Question: What is the reading of the measurement in the image?
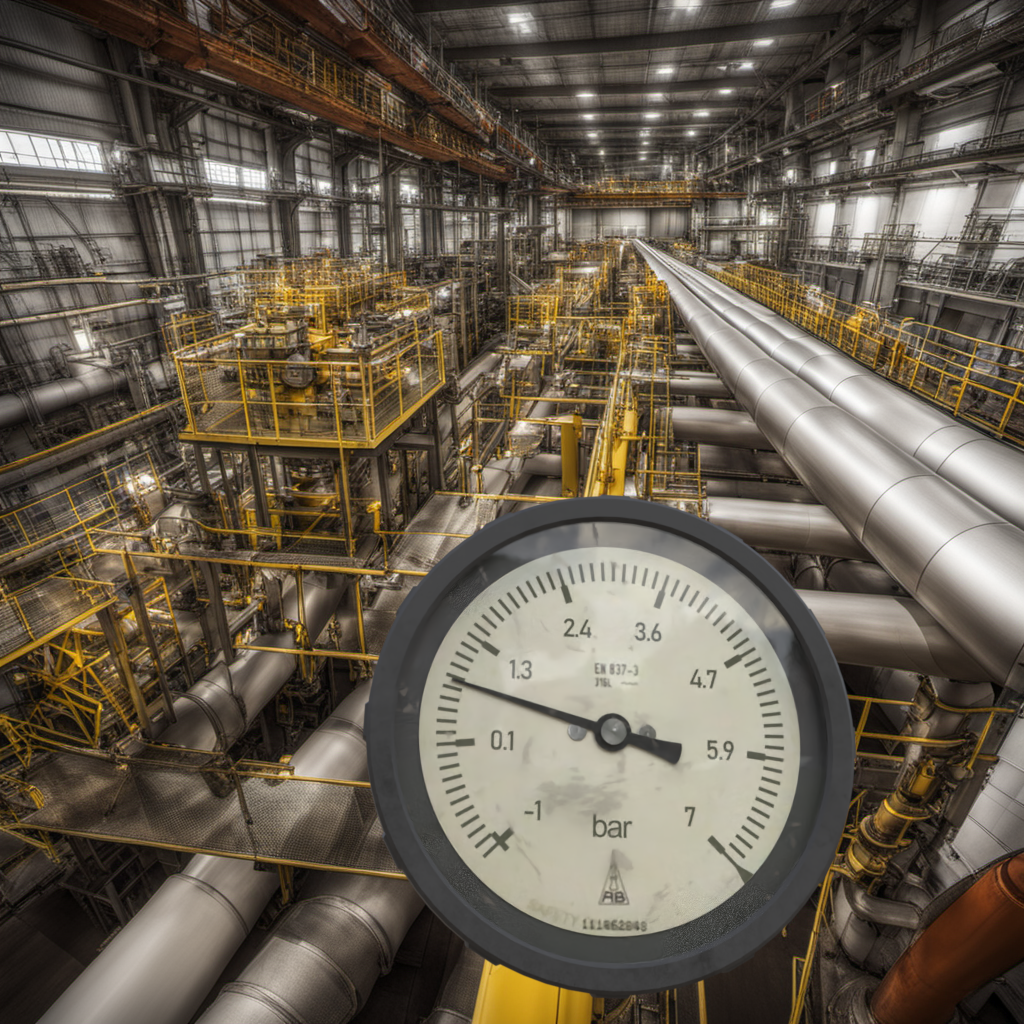
Answer: The result is 0.8
Question: What is the value range of this measurement?
Answer: The range is from -1 to 7
Question: What is the minimum and maximum value of the measurement shown in the image?
Answer: The minimum value is -1 and the maximum value is 7